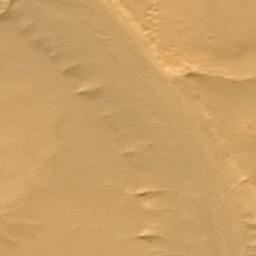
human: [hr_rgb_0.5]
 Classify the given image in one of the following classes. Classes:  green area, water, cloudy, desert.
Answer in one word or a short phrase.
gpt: desert